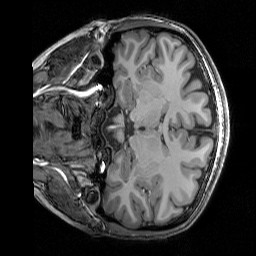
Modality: T1w
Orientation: coronal
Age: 24
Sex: female
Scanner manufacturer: siemens
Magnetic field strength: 3 T
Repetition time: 2.3 s
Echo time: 0.00344 s